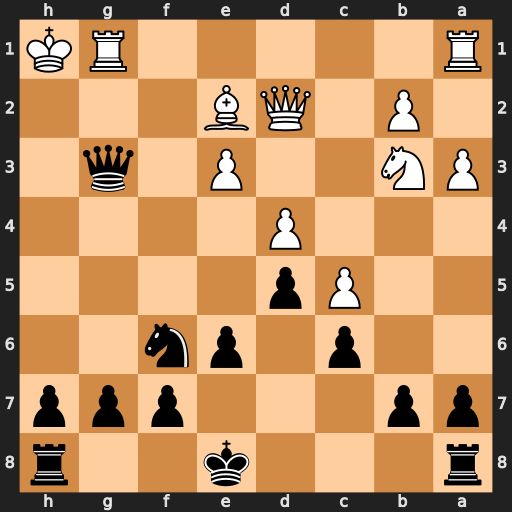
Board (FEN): r3k2r/pp3ppp/2p1pn2/2Pp4/3P4/PN2P1q1/1P1QB3/R5RK
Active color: b
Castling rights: kq
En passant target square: -
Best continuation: Qh3#